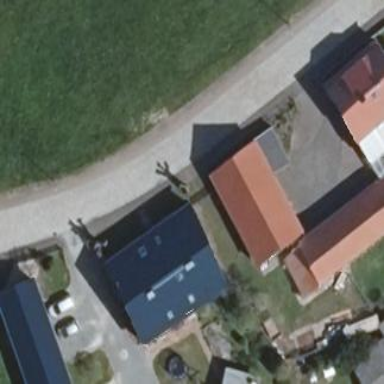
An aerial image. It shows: Gabled house with black roof. The roof is oriented along the building.